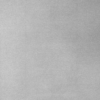
Label: dusty